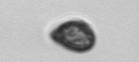
Label: Cryptophyta